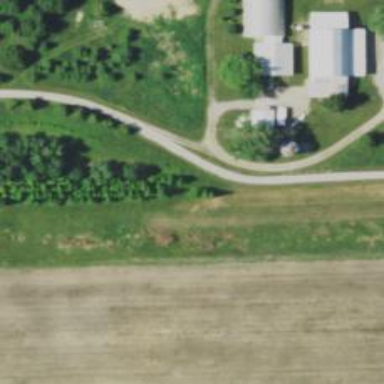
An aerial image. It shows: Driveway leading to service road.